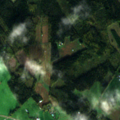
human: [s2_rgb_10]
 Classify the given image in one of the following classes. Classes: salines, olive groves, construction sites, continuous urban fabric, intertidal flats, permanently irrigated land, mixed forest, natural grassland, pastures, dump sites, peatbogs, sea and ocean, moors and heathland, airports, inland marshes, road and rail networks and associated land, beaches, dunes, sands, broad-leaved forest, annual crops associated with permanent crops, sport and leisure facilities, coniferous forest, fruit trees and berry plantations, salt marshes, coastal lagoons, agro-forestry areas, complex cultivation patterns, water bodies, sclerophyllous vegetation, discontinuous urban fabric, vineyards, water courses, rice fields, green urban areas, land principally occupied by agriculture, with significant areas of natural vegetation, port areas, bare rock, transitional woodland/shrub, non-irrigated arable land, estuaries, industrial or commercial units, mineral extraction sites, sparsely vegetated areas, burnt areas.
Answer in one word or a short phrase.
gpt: non-irrigated arable land, land principally occupied by agriculture, with significant areas of natural vegetation, mixed forest